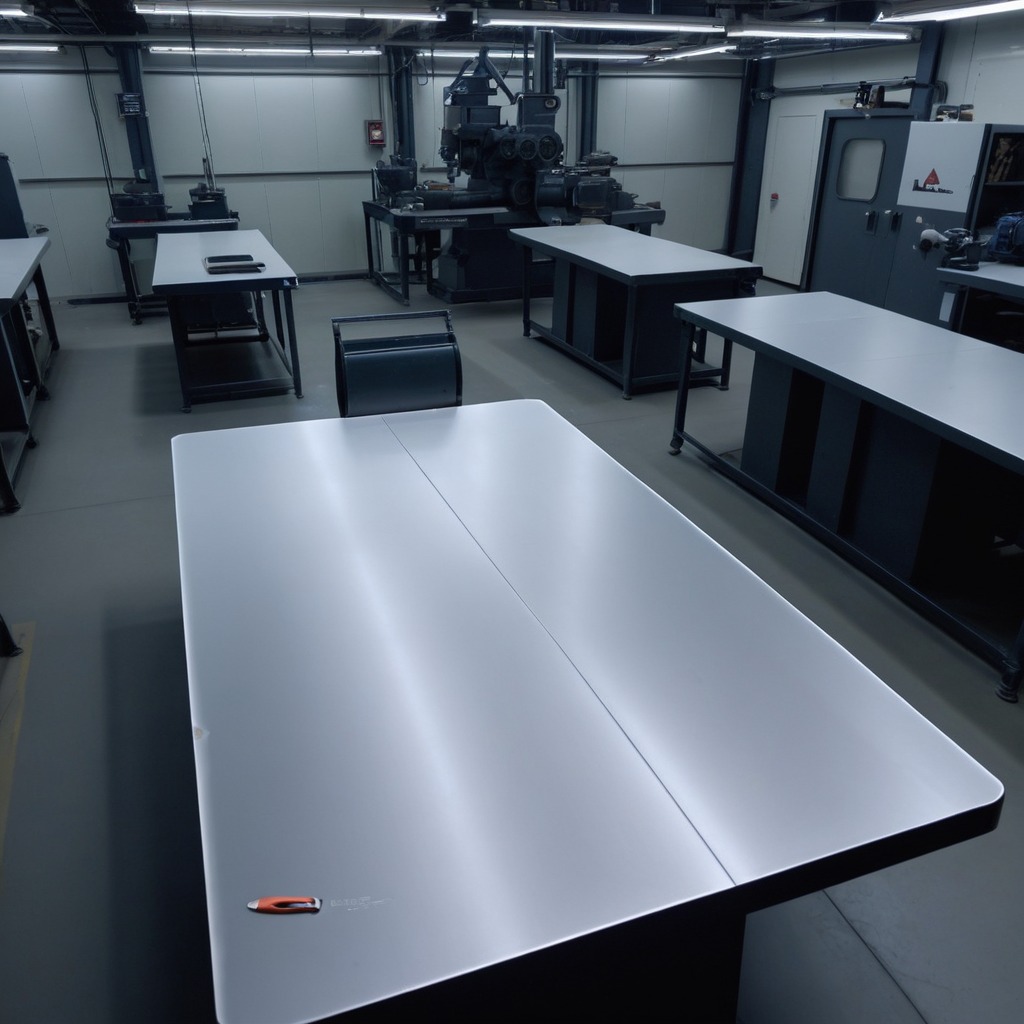
A utility knife is lying on the tabletop.